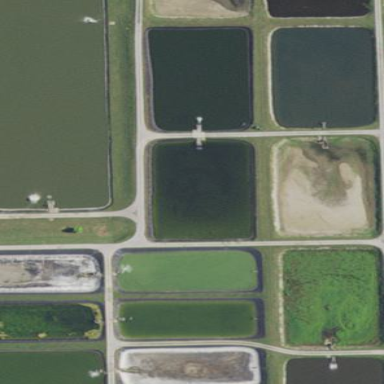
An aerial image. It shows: Aquaculture area with water.